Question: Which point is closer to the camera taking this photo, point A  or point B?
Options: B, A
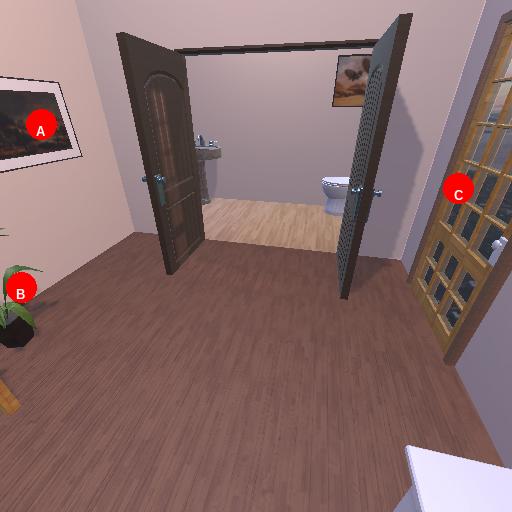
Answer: B